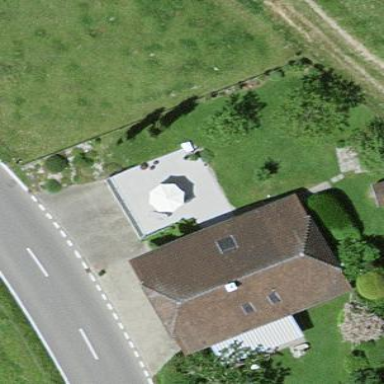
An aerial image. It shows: Garage.